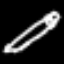
Label: pencil